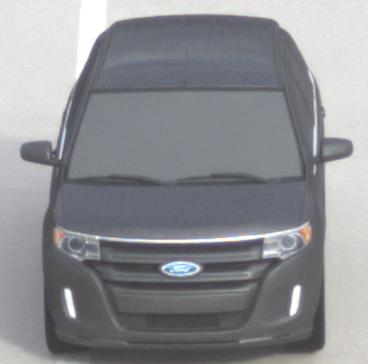
Make: Ford
Model: Edge
Detailed model: Gen. 1 Facelift
Model produced from: 2010
Model produced until: 2015
Doors: 5
Color: gray
Road condition: dry road
Daytime: morning or afternoon
Contrast: low contrast